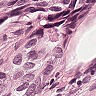
Metastatic tissue present: yes